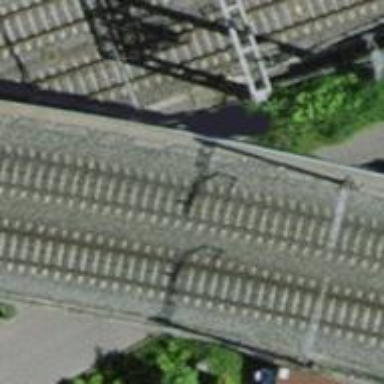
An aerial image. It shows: Bridge over electrified railway with contact line.